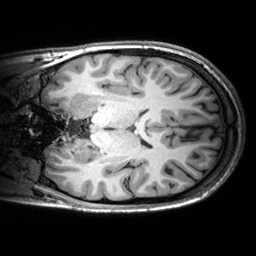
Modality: T1w
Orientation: coronal
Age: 22
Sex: female
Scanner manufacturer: siemens
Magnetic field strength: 3 T
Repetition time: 2.53 s
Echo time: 0.00299 s